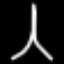
Label: The Eiffel Tower